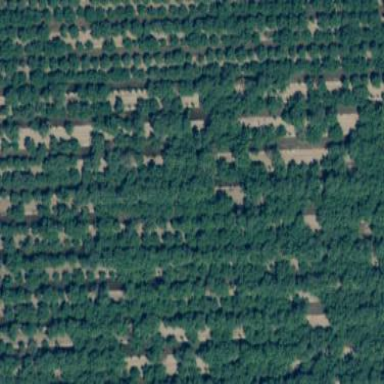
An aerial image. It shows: Almond orchard with rows of almond trees.